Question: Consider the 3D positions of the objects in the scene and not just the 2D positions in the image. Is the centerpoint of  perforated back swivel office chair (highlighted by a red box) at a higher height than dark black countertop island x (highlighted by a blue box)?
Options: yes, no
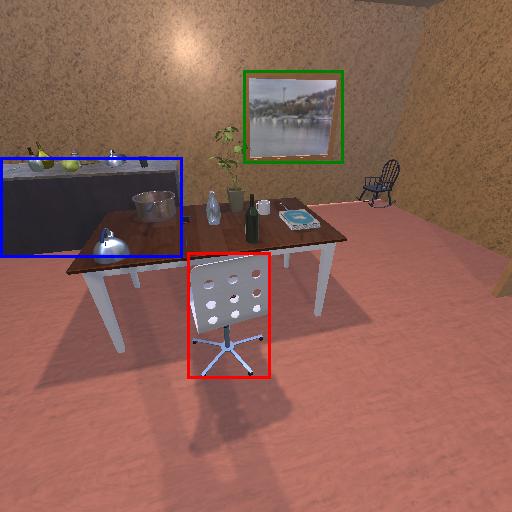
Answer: yes